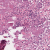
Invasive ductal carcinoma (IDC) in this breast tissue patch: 0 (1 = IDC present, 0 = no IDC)